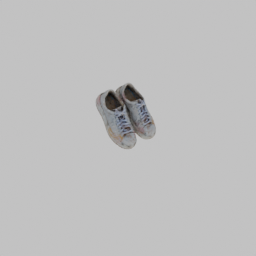
Label: people